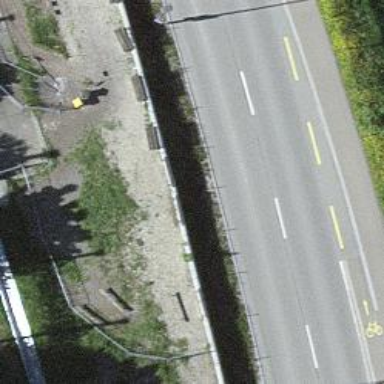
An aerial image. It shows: Retaining wall.